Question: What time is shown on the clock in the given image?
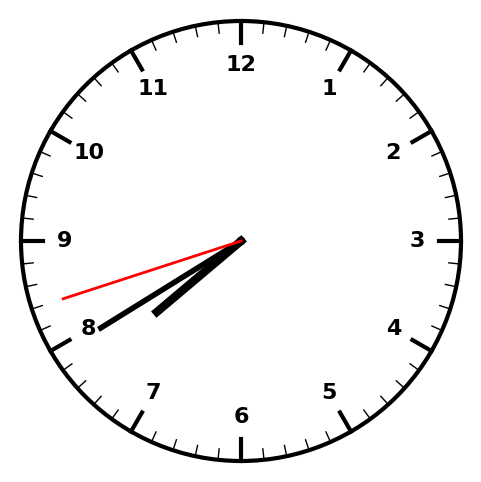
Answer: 07:39:42